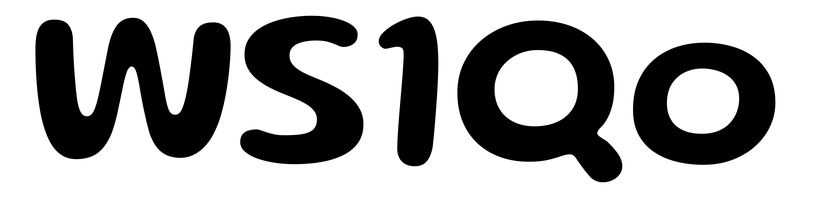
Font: Gluten_Medium